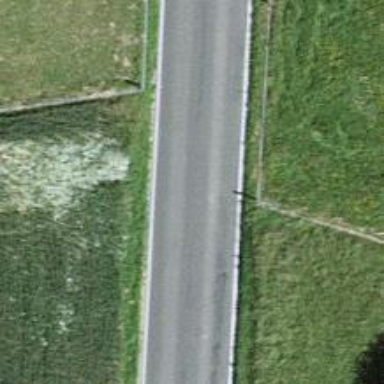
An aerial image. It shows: Tertiary road.